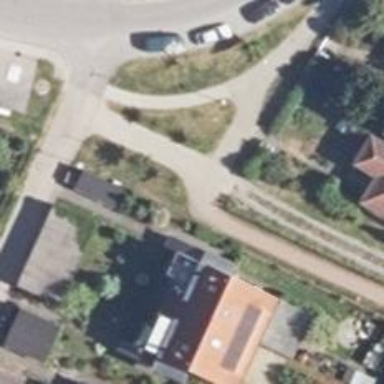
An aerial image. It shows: Paved footway with no sidewalk.